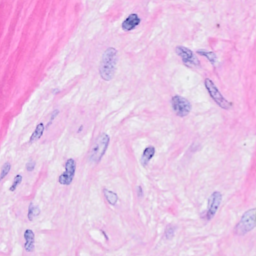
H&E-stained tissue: Breast